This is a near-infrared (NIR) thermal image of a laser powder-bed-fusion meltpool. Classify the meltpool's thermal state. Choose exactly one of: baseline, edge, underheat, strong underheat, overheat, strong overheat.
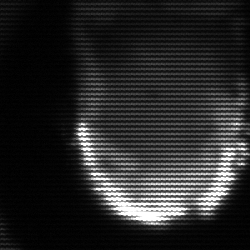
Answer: baseline